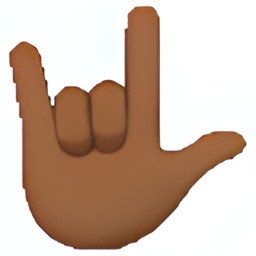
Name: i love you hand sign
Emoji: 🤟🏾
Group: People & Body
Sub-group: hand-fingers-partial